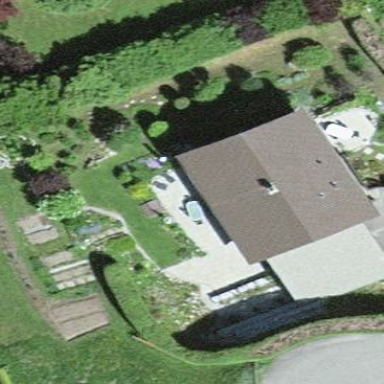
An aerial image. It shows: Simple and straightforward house.